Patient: sex M, age 63
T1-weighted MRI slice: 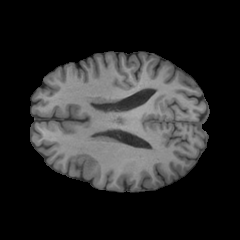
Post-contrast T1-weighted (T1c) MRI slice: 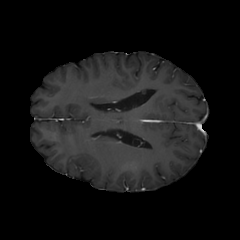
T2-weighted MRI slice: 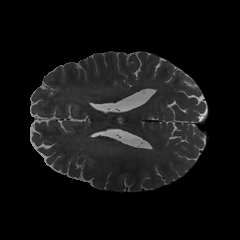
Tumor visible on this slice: yes
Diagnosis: Glioblastoma, IDH-wildtype
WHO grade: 4